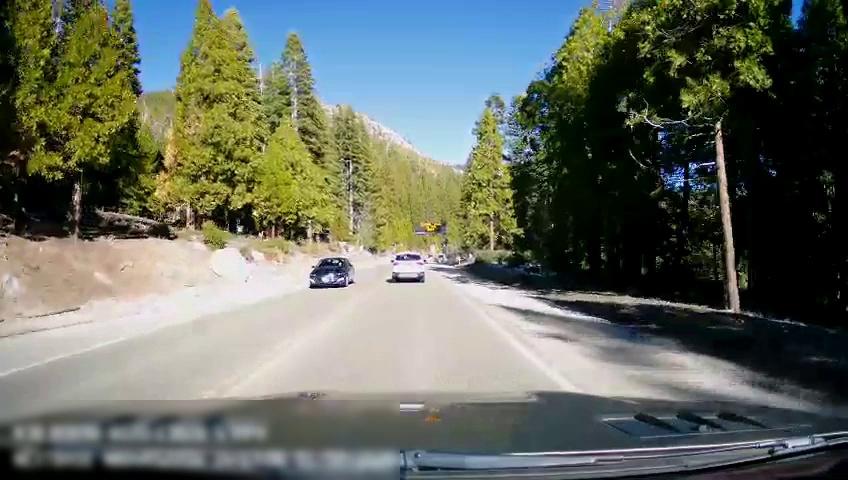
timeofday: Day
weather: Sunny
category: Drivable Space
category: Vehicles | Car
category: Vehicles | SUV
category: Lanes | Opposite Lane
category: Lanes | Current Lane
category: Traffic | Signs